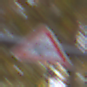
Verkehrszeichen: KurveRechts
Umgebung: Outdoor, Suburban
Tageszeit: MorningAfternoon
Wetter: PartlyCloudy
Licht: Natural
Jahreszeit: NotSpecified
Kontrast: MediumContrast